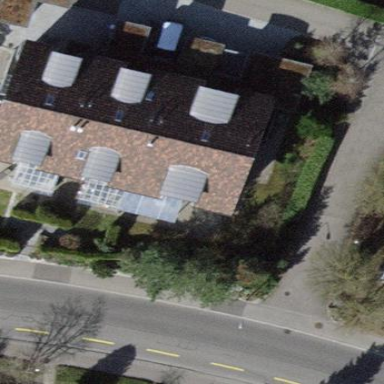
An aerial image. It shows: Terrace building.